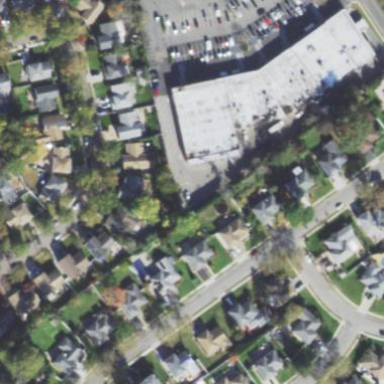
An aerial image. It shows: Retail building.